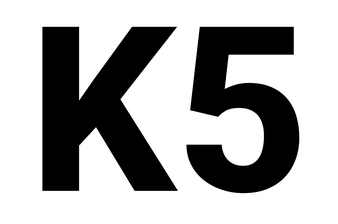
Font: Roboto_ExtraBold